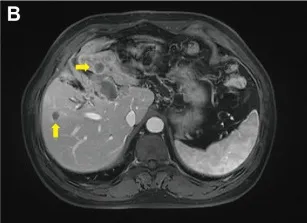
MRI exam changes before.
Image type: radiology (mri)